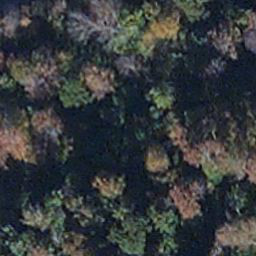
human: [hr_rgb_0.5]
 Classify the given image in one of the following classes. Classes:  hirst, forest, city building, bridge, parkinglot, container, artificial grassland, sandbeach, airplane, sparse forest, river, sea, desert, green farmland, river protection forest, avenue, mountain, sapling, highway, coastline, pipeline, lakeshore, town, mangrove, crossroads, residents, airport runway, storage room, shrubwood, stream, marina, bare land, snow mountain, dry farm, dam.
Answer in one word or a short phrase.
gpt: mangrove